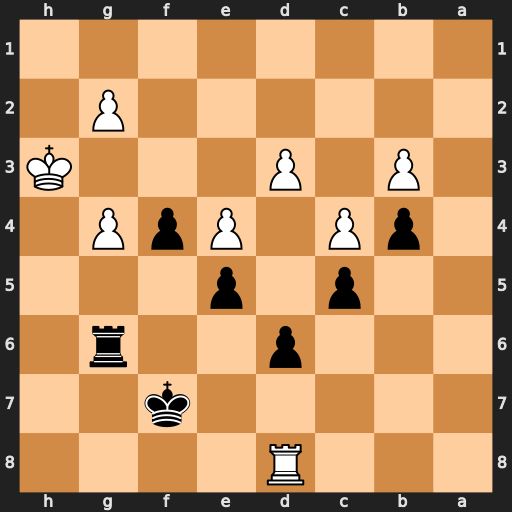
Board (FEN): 3R4/5k2/3p2r1/2p1p3/1pP1PpP1/1P1P3K/6P1/8
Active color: b
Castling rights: -
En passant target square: -
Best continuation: Rh6#